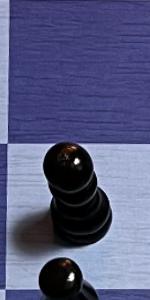
Label: Pawn_Black